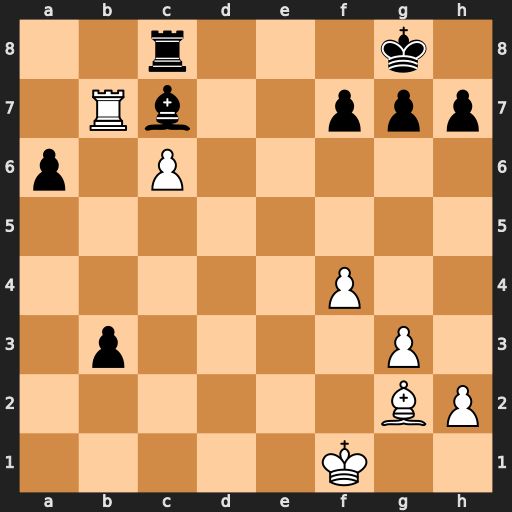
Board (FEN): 2r3k1/1Rb2ppp/p1P5/8/5P2/1p4P1/6BP/5K2
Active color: w
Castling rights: -
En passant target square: -
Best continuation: Bh3 Rb8 Rxc7 b2 Bf5 b1=R+ Bxb1